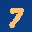
Label: 7